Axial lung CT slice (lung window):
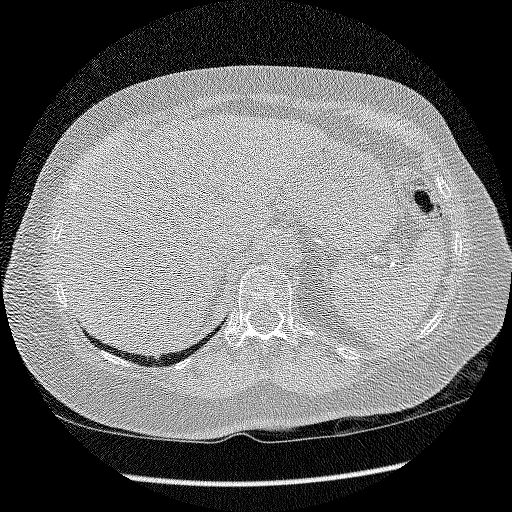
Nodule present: no